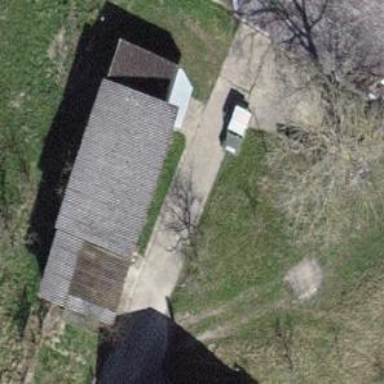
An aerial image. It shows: Farm.